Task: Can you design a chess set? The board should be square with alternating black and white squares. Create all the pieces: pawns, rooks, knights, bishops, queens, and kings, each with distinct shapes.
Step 1845:
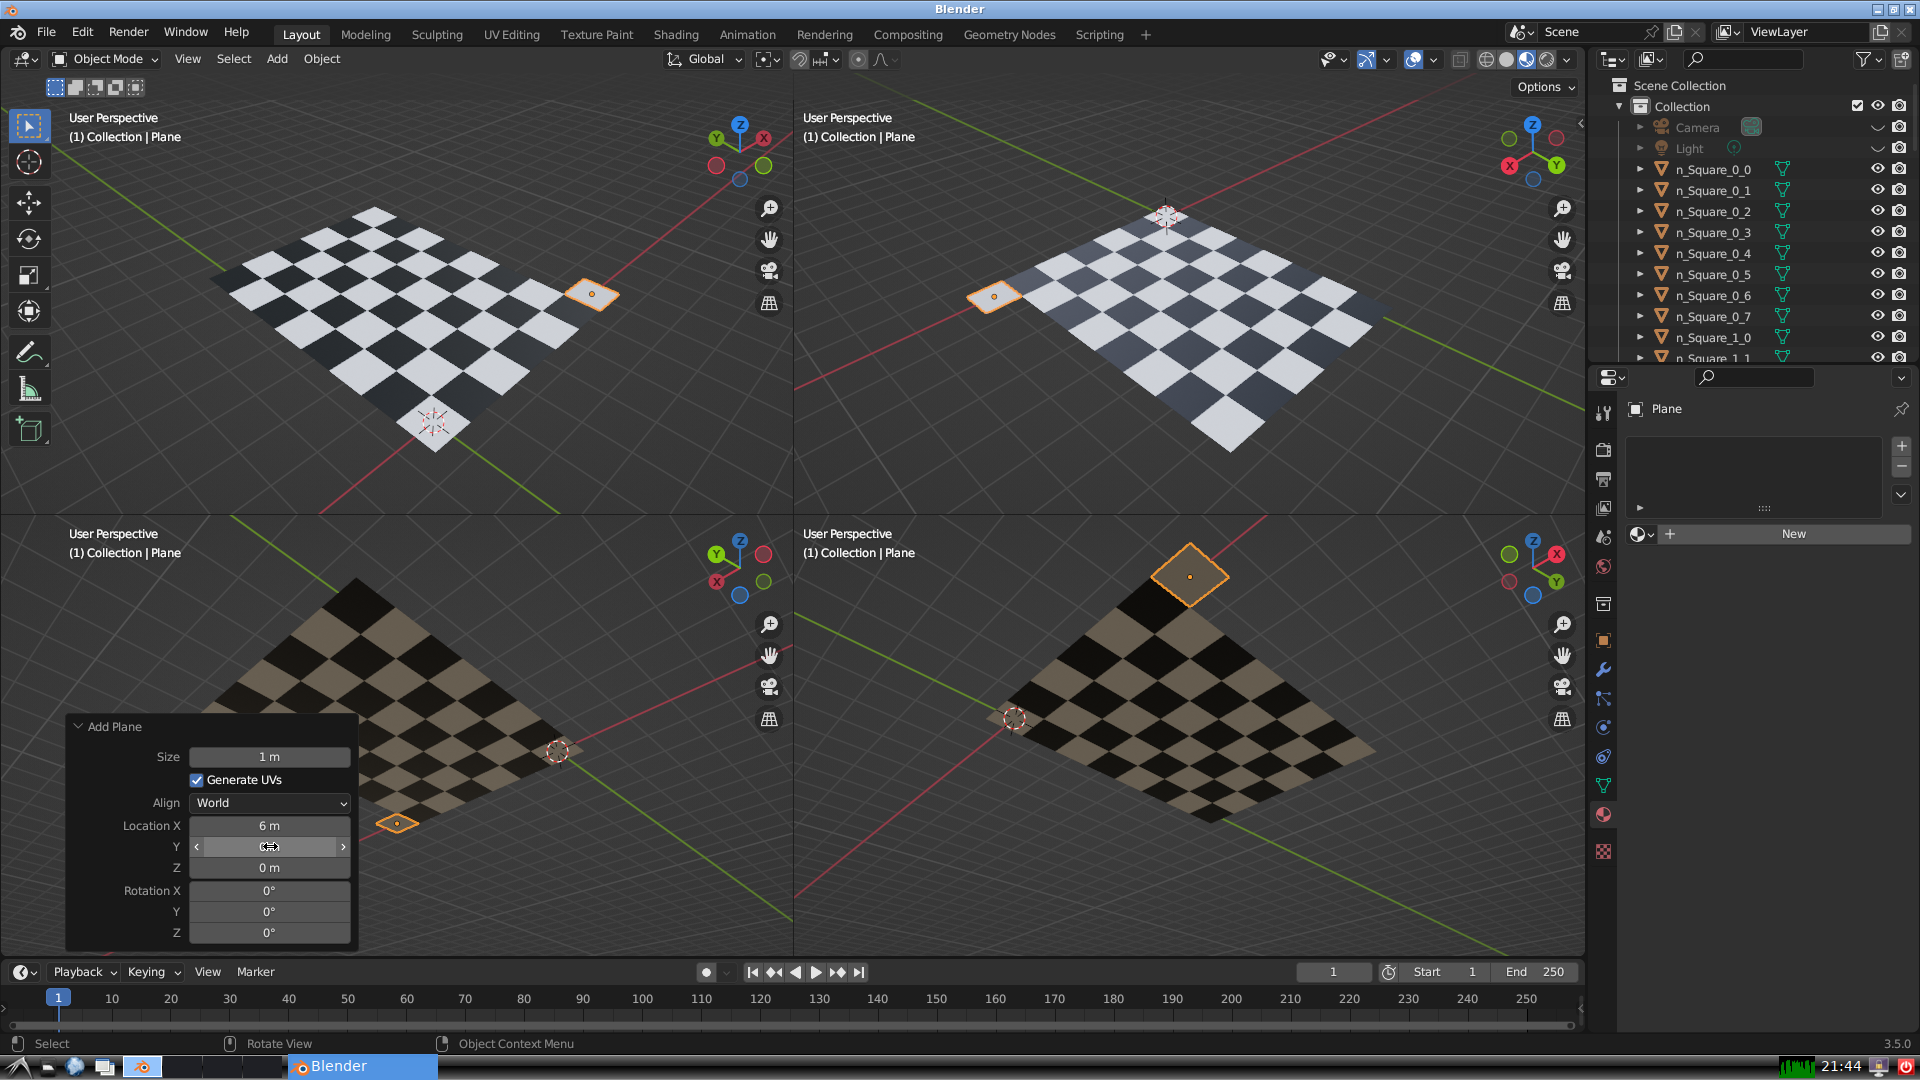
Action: click: no